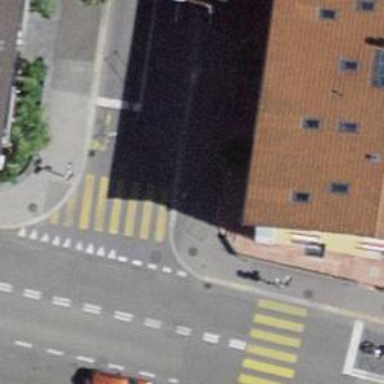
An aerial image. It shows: Residential road with chicane for traffic calming.